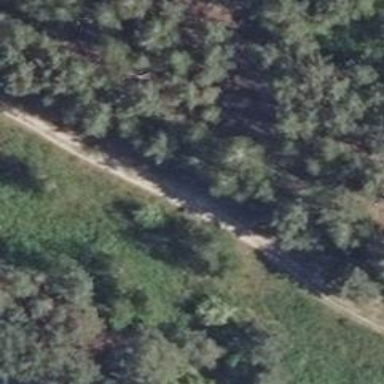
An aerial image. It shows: Sandy track road with grade5 tracktype.